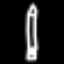
Label: pencil